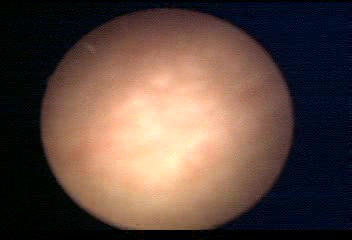
Modality: WLC
Class: Normal mucosa
Bladder cancer association: No